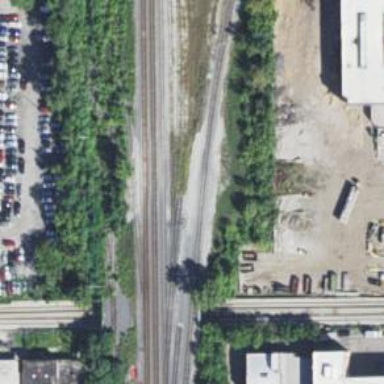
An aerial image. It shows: Abandoned railway yard is depicted.